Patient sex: F
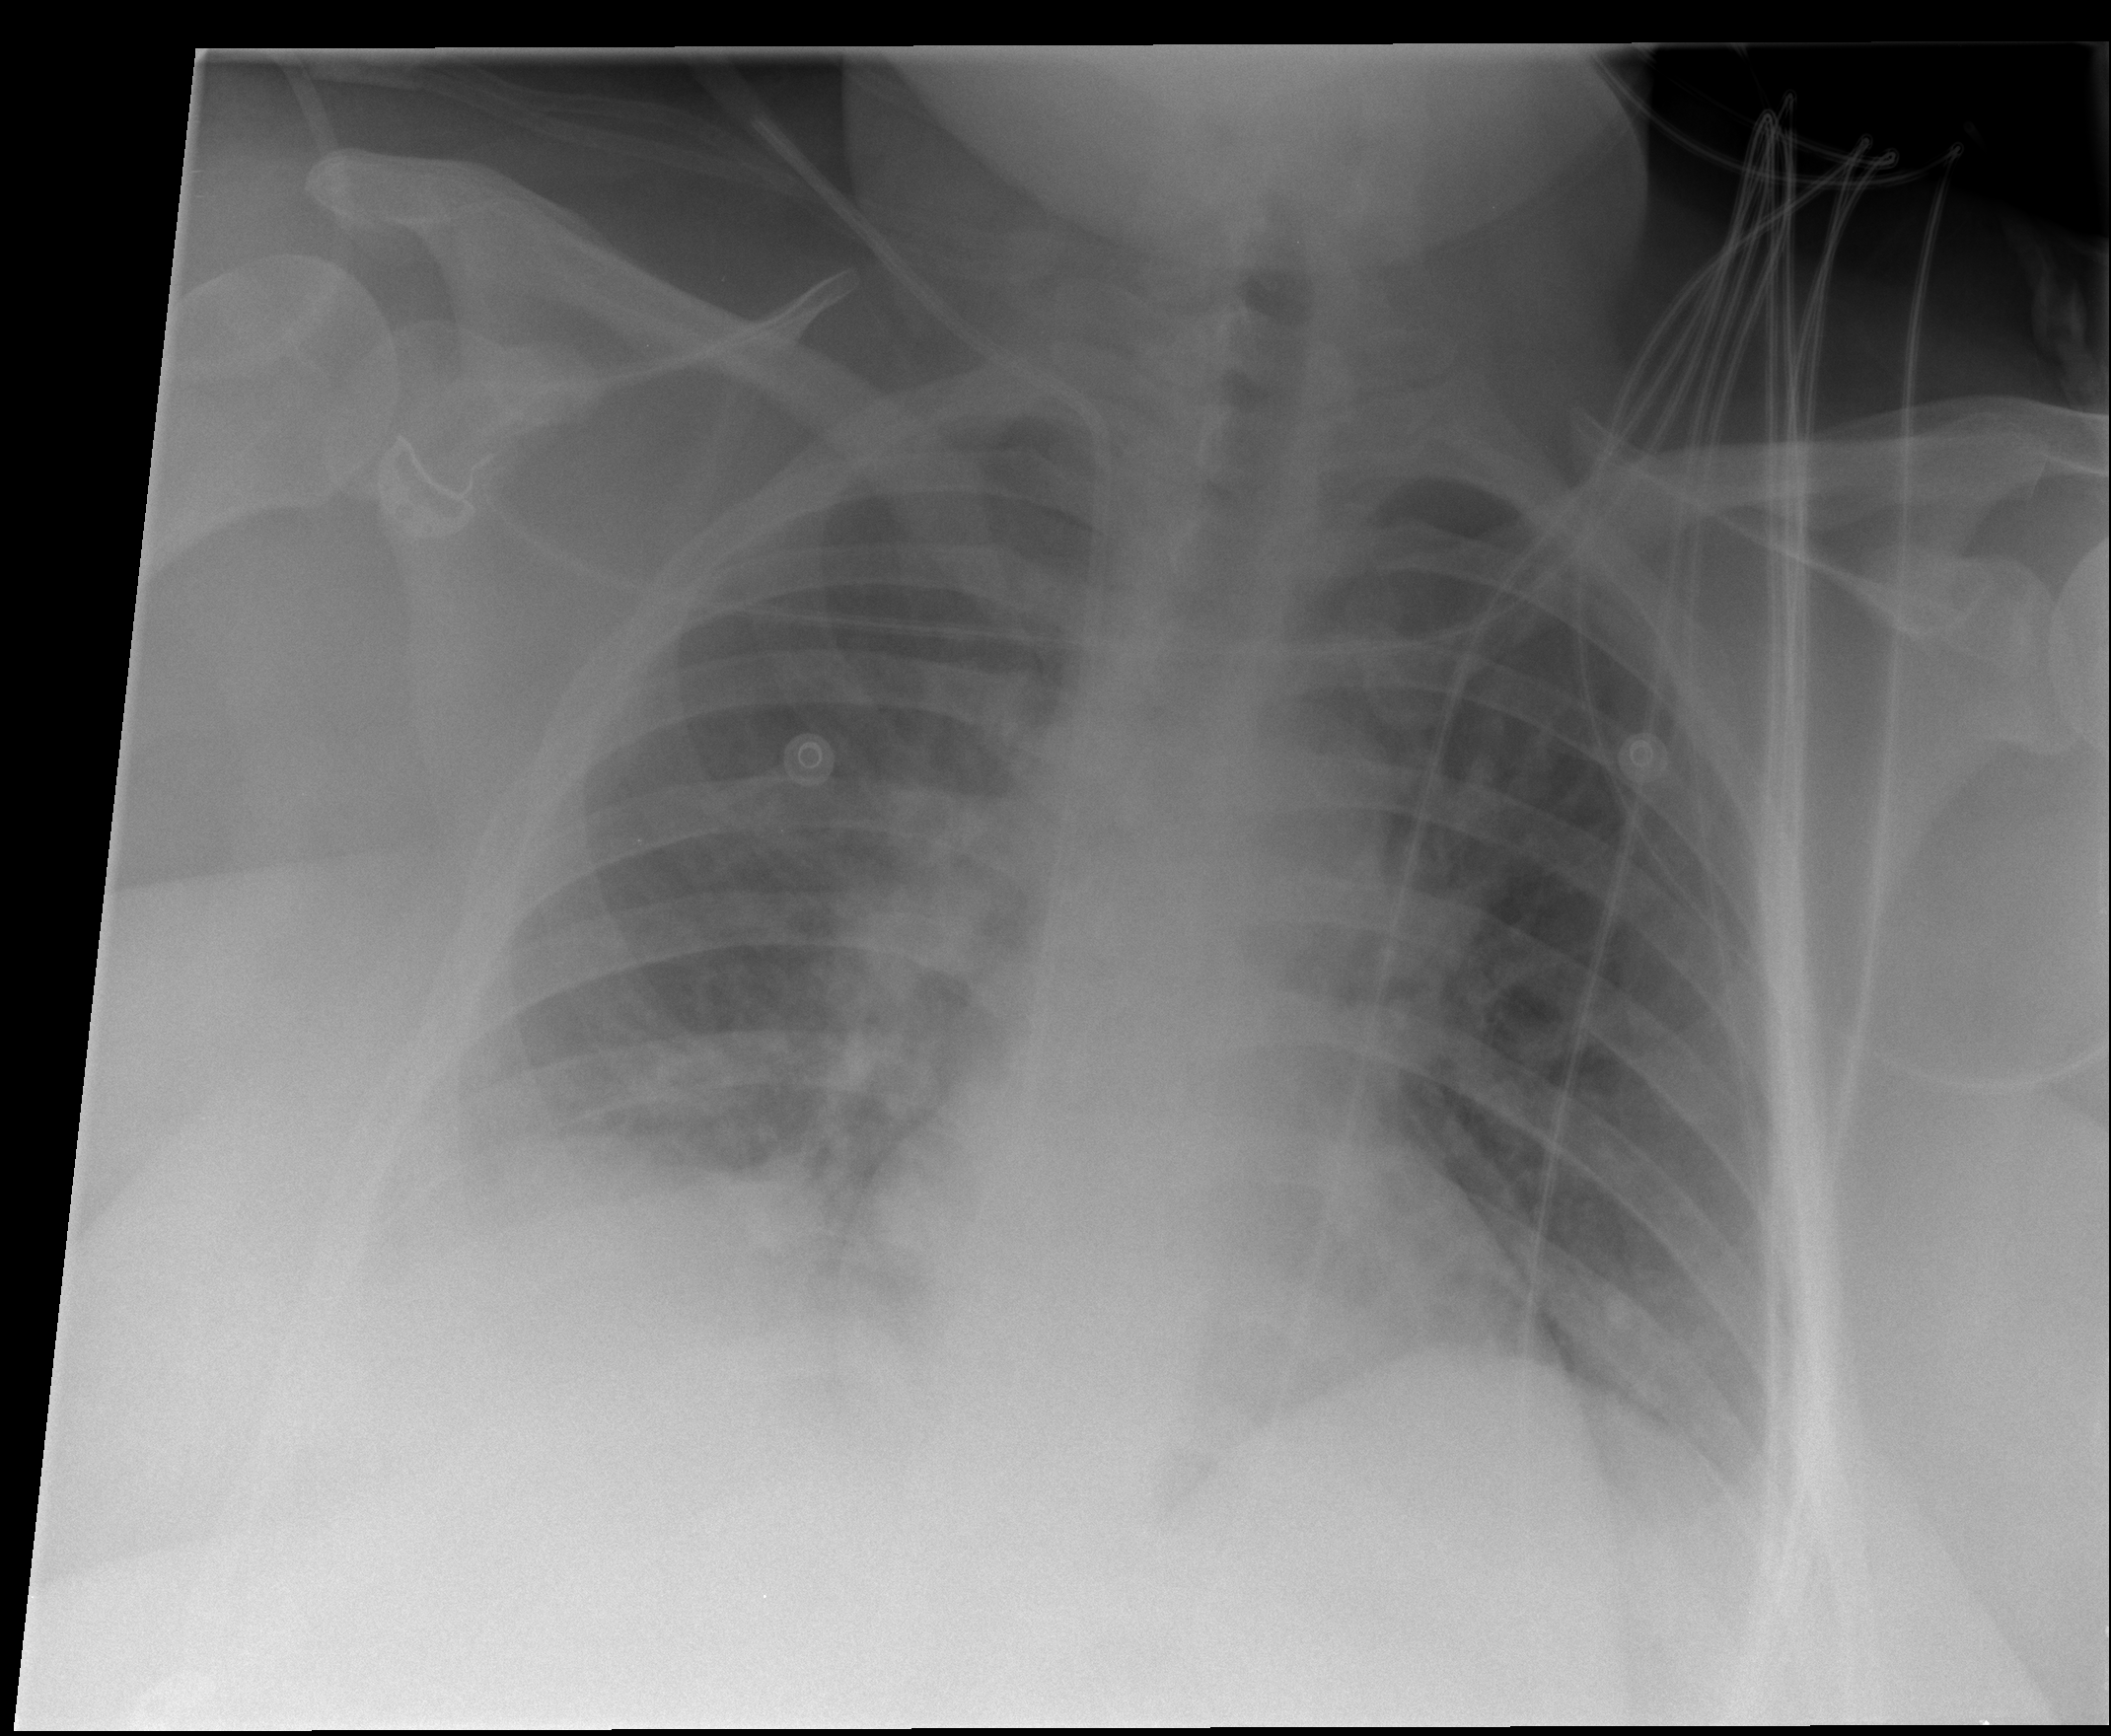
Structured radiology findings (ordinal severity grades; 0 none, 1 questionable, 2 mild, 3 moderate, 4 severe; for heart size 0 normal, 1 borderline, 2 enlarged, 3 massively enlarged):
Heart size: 0
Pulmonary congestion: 0
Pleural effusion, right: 0
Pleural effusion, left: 0
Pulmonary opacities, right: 1
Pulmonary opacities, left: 0
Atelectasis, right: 2
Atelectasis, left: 0